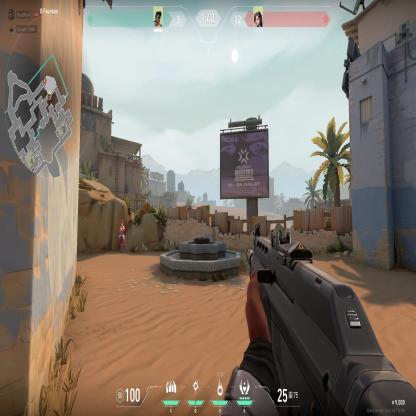
Label: enemy